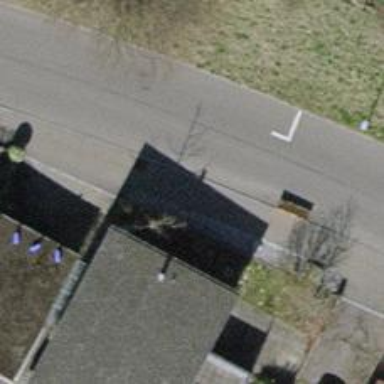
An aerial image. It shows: Sidewalk.